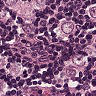
Metastatic tissue present: yes